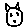
Label: cat